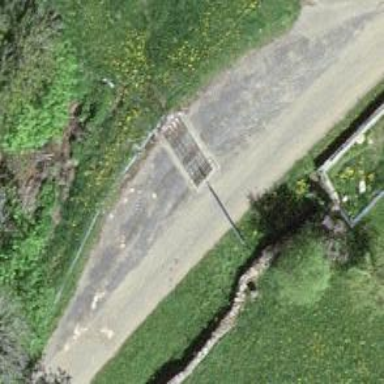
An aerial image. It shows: Cattle grid barrier.